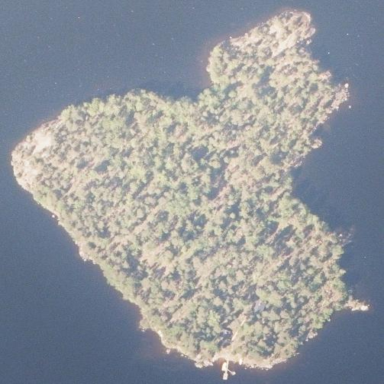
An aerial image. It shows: Mixed woodland forest with variety of trees and leaves. It is islet surrounded by mixed foliage.